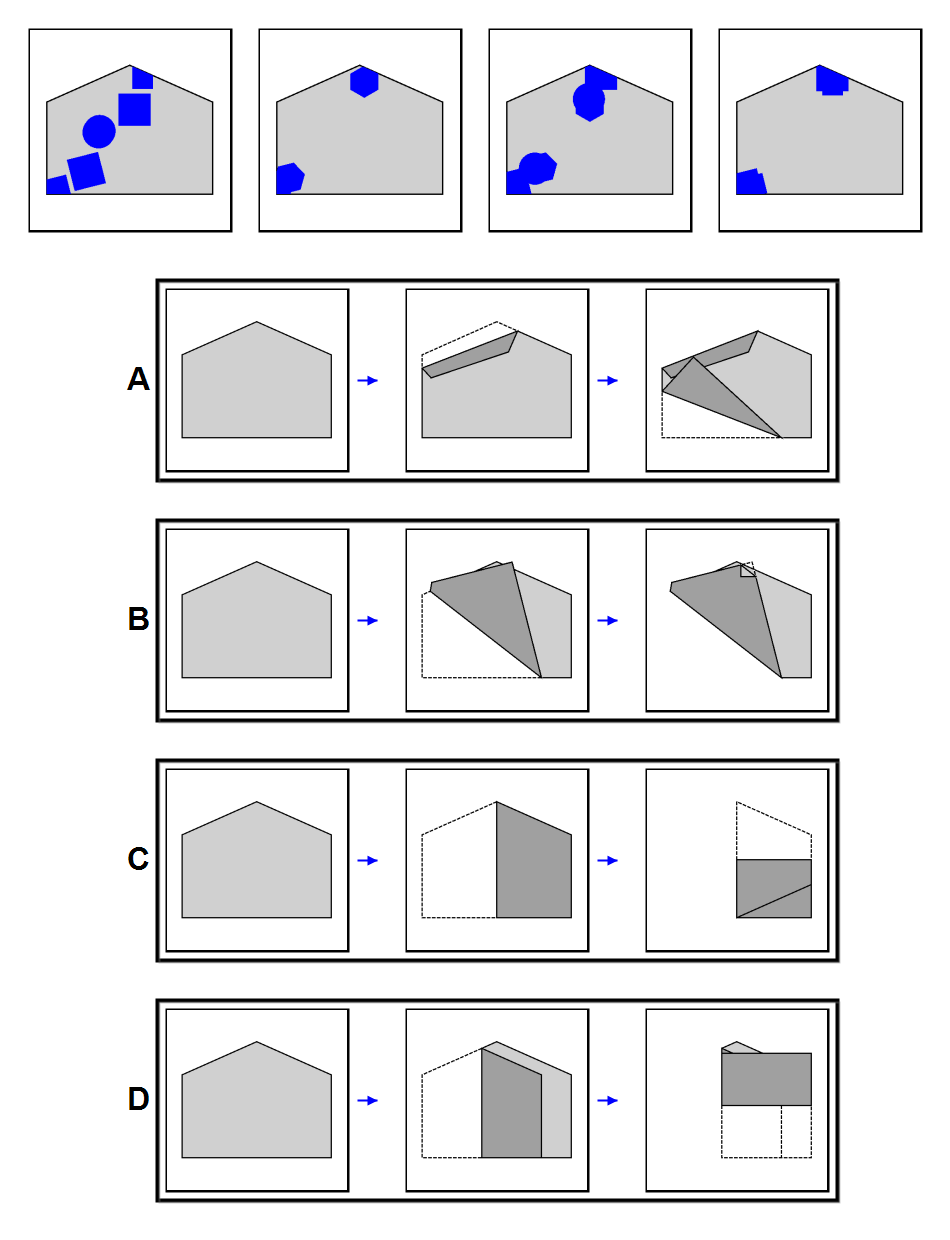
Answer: B